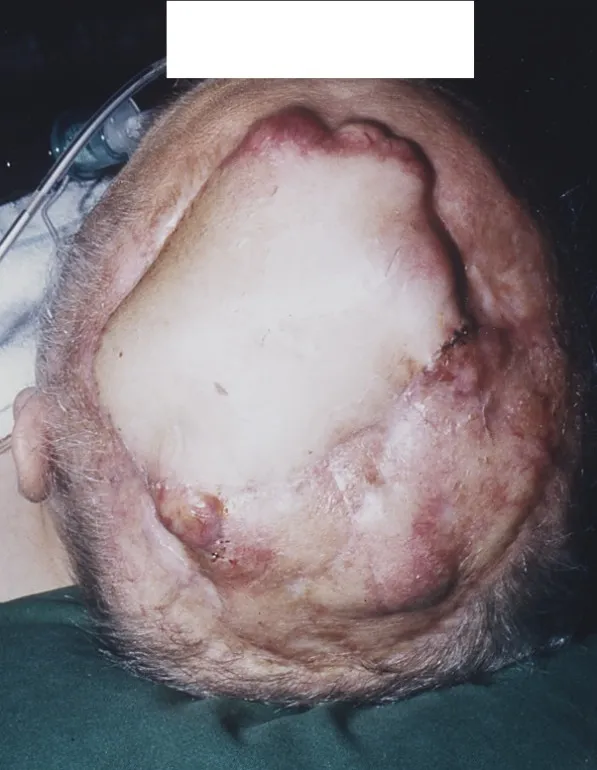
Six weeks after primary resection tumor relapse with multiple satellite metastases around the radial forearm flap.
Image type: medical_photograph (other_medical_photograph)